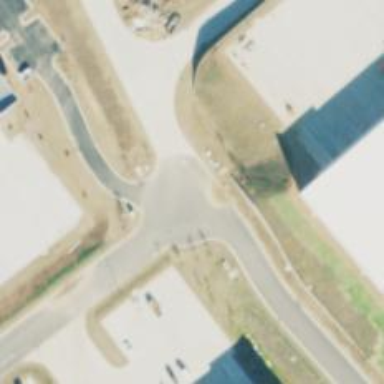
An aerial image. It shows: Turning circle on the road.